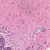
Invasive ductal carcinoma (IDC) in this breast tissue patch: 0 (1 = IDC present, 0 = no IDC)